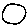
Label: circle